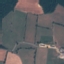
Land use / land cover: Pasture